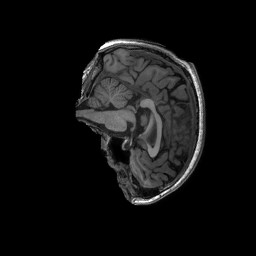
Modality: T1w
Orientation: sagittal
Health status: ill
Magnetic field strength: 3 T